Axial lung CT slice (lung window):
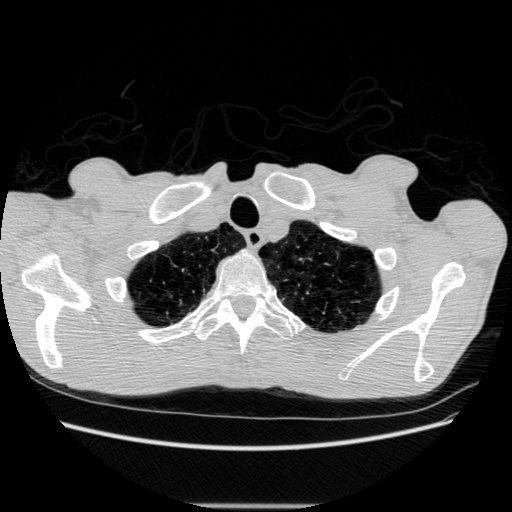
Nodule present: no